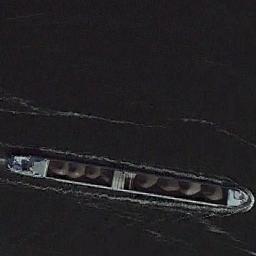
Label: ship